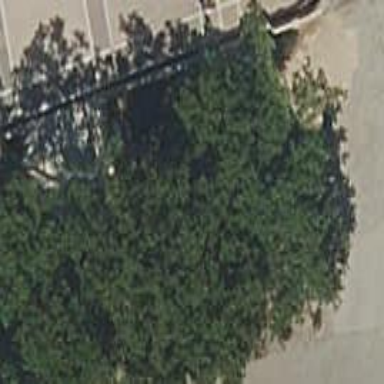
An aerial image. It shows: Single tag "natural: tree."